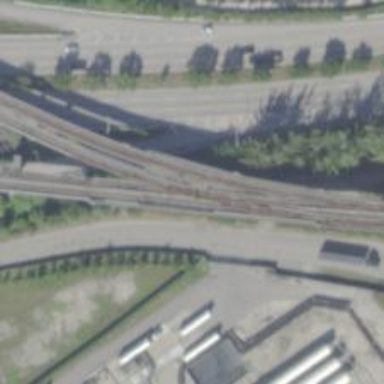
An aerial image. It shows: Railway crossing.